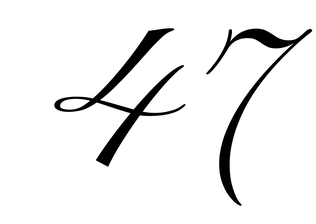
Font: PinyonScript-Regular